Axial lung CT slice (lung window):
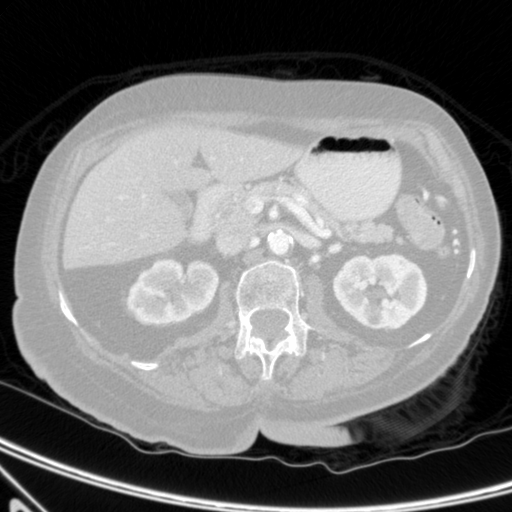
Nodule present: no